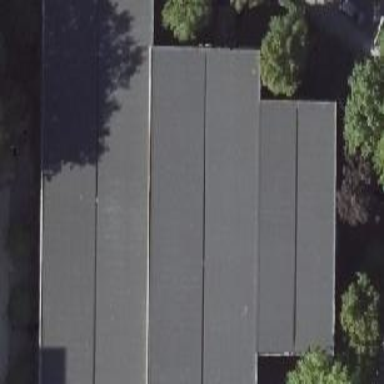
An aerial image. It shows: Flat-roofed parking building.